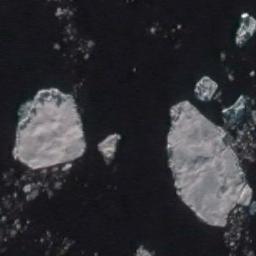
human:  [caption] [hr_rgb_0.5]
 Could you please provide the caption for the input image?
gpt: Several large ice cubes of various sizes and surrounding small pieces of ice float on the deep blue sea .

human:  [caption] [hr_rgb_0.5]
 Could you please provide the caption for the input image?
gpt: Two large pieces of sea ice float in the deep blue sea and there are some small pieces of sea ice nearby .

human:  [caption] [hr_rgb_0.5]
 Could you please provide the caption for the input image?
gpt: The sea is surrounded by sea ice .

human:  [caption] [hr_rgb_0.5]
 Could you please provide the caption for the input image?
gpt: There are many ice on the black sea .

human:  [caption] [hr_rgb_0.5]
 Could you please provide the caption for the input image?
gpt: There are two big pieces of sea ice and some smaller ones .